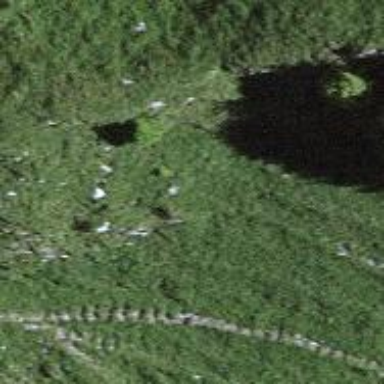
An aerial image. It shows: Isolated dwelling in remote location.